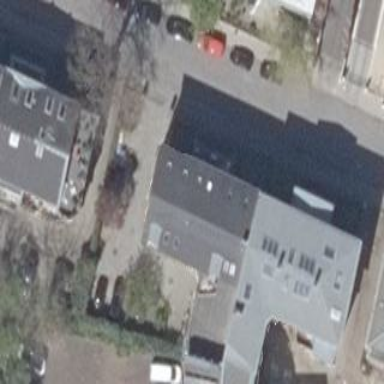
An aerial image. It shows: Gabled-roof building with apartments. The roof is covered with roof tiles.